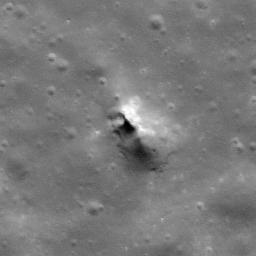
Pit: Copernicus 13a
Host crater: Copernicus
Host type: impact_melt
Lunar coordinates: latitude 10.186, longitude 339.873